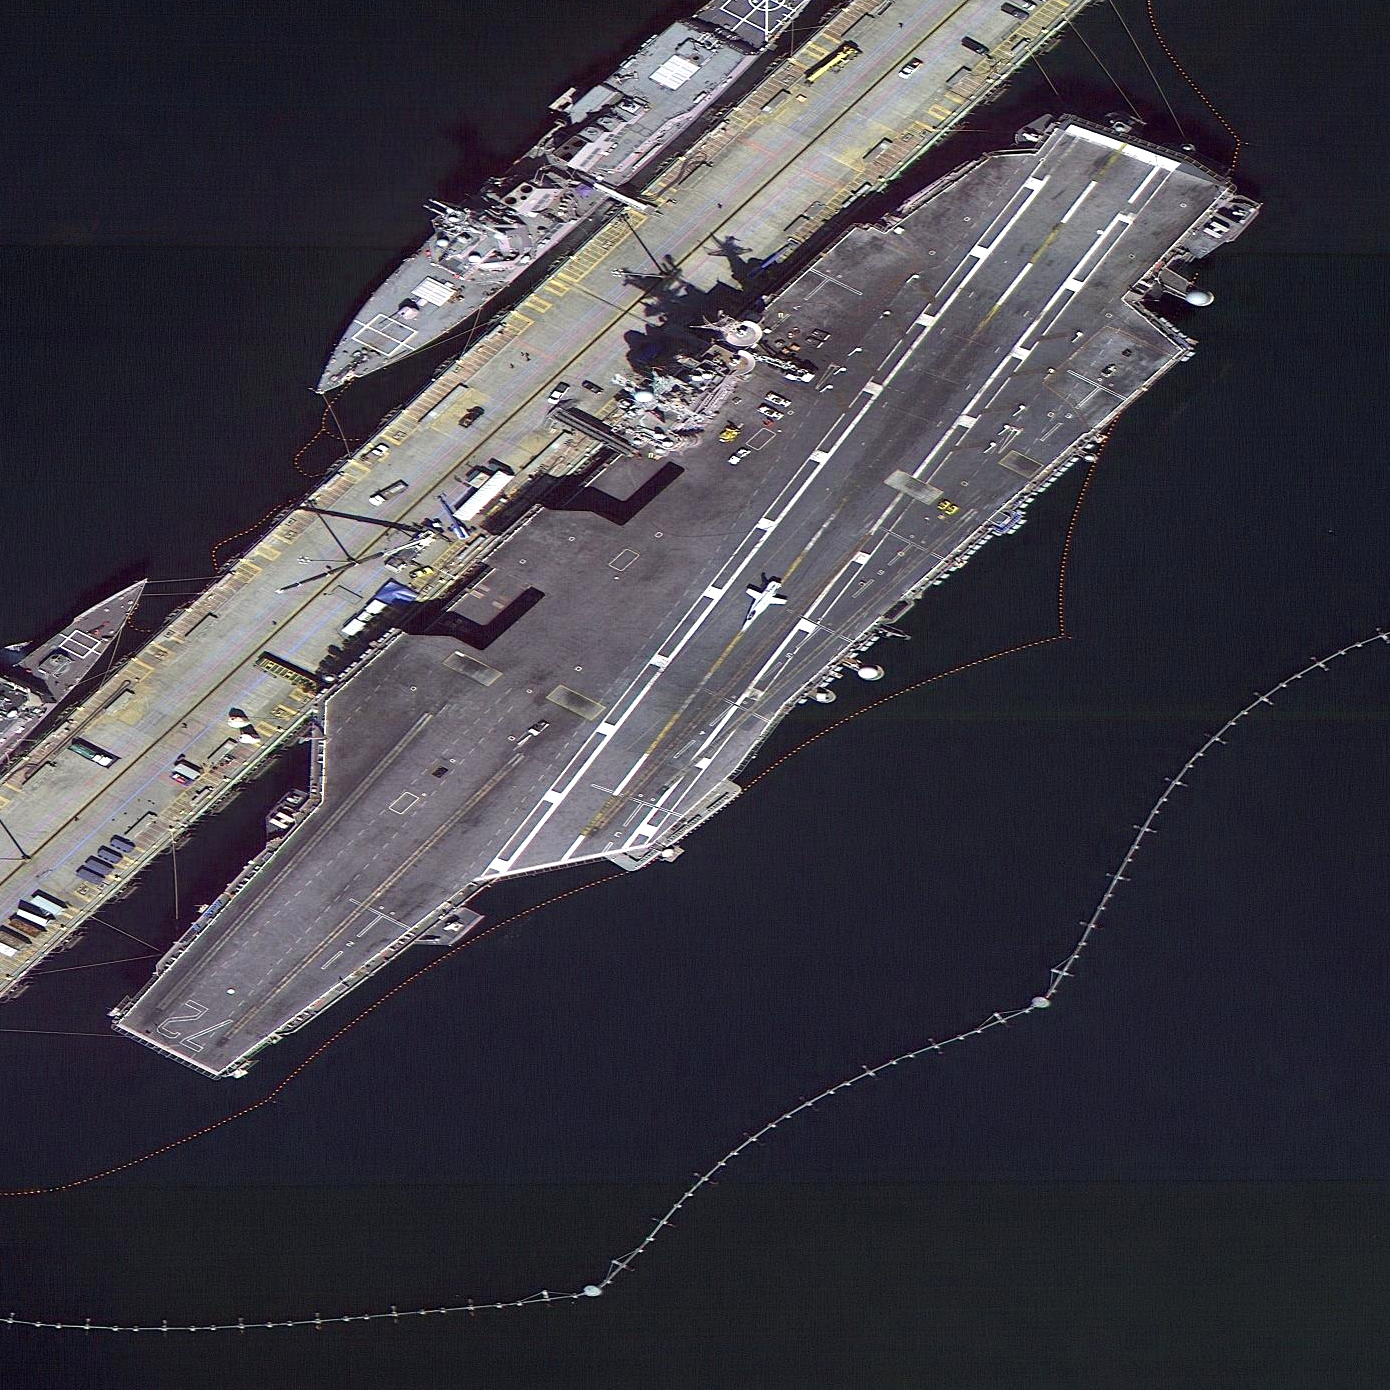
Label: aircraft_carrier